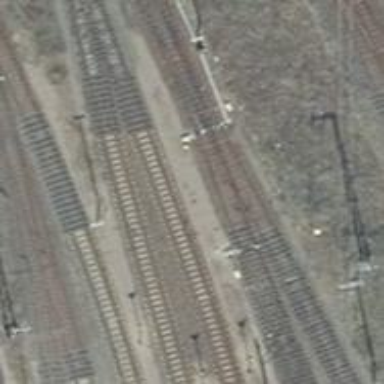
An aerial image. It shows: Railway switch.